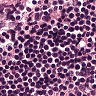
Metastatic tissue present: no